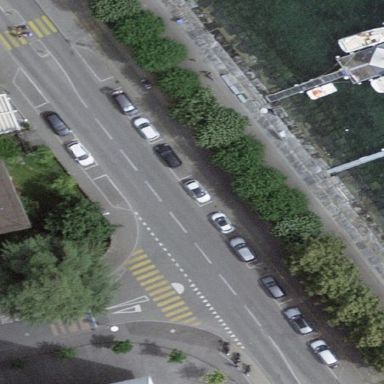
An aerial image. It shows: Parking lane with asphalt surface.